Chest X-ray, AP view. Patient: 12 years old, sex M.
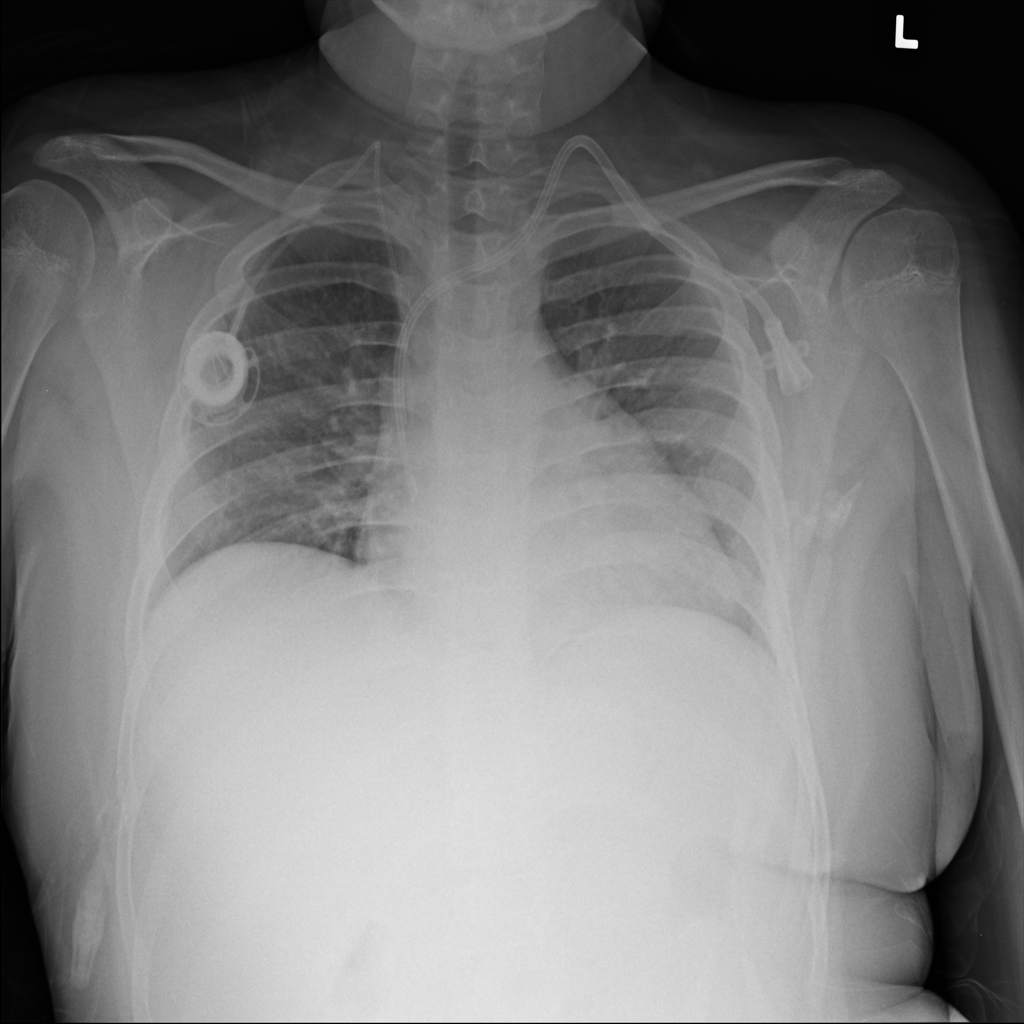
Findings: No Finding